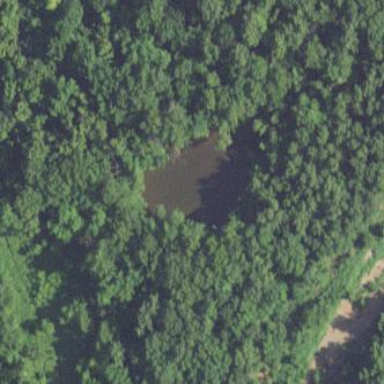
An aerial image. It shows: Serene pond surrounded by nature.